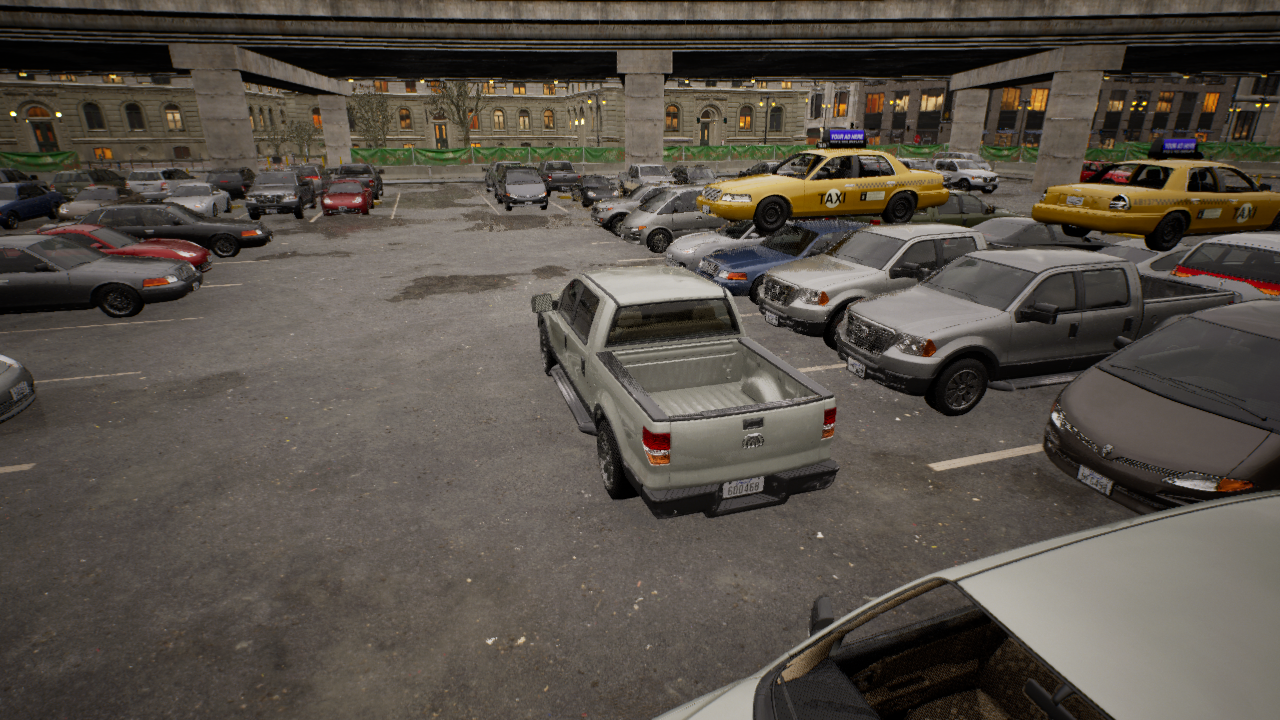
Venue: arterial
Lighting: golden hour
Vehicle rig: pickup